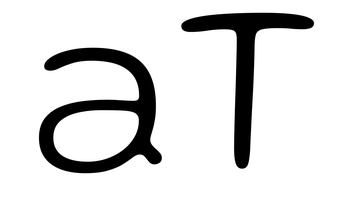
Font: Gluten_ExtraLight